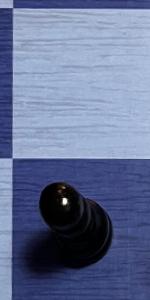
Label: Pawn_Black